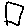
Label: square